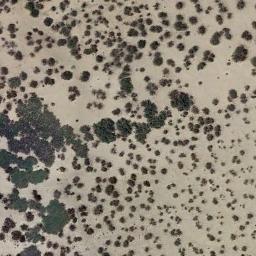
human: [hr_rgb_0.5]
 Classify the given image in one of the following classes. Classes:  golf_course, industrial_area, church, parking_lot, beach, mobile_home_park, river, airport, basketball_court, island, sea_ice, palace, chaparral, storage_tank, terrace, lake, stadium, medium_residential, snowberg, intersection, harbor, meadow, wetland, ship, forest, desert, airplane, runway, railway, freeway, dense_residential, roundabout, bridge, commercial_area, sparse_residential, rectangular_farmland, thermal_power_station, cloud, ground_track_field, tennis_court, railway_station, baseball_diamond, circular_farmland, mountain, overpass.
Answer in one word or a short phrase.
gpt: chaparral